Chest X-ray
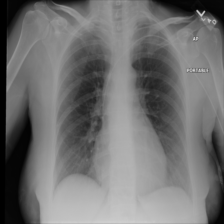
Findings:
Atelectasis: negative
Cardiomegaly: negative
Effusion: negative
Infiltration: negative
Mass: negative
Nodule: negative
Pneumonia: negative
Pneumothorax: negative
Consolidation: negative
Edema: negative
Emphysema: negative
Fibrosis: negative
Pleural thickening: negative
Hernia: negative